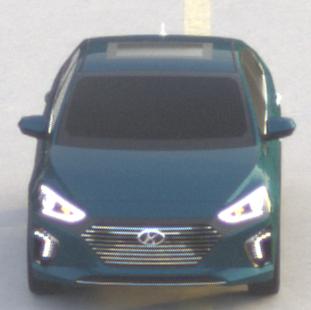
Make: Hyundai
Model: IONIQ Hybrid
Detailed model: IONIQ (AE) Hybrid
Model produced from: 2016/10
Model produced until: 2018/08
Doors: 5
Color: blue
Road condition: dry road
Daytime: sunrise or sunset
Contrast: low contrast